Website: crate-barrel
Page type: newsletter-management
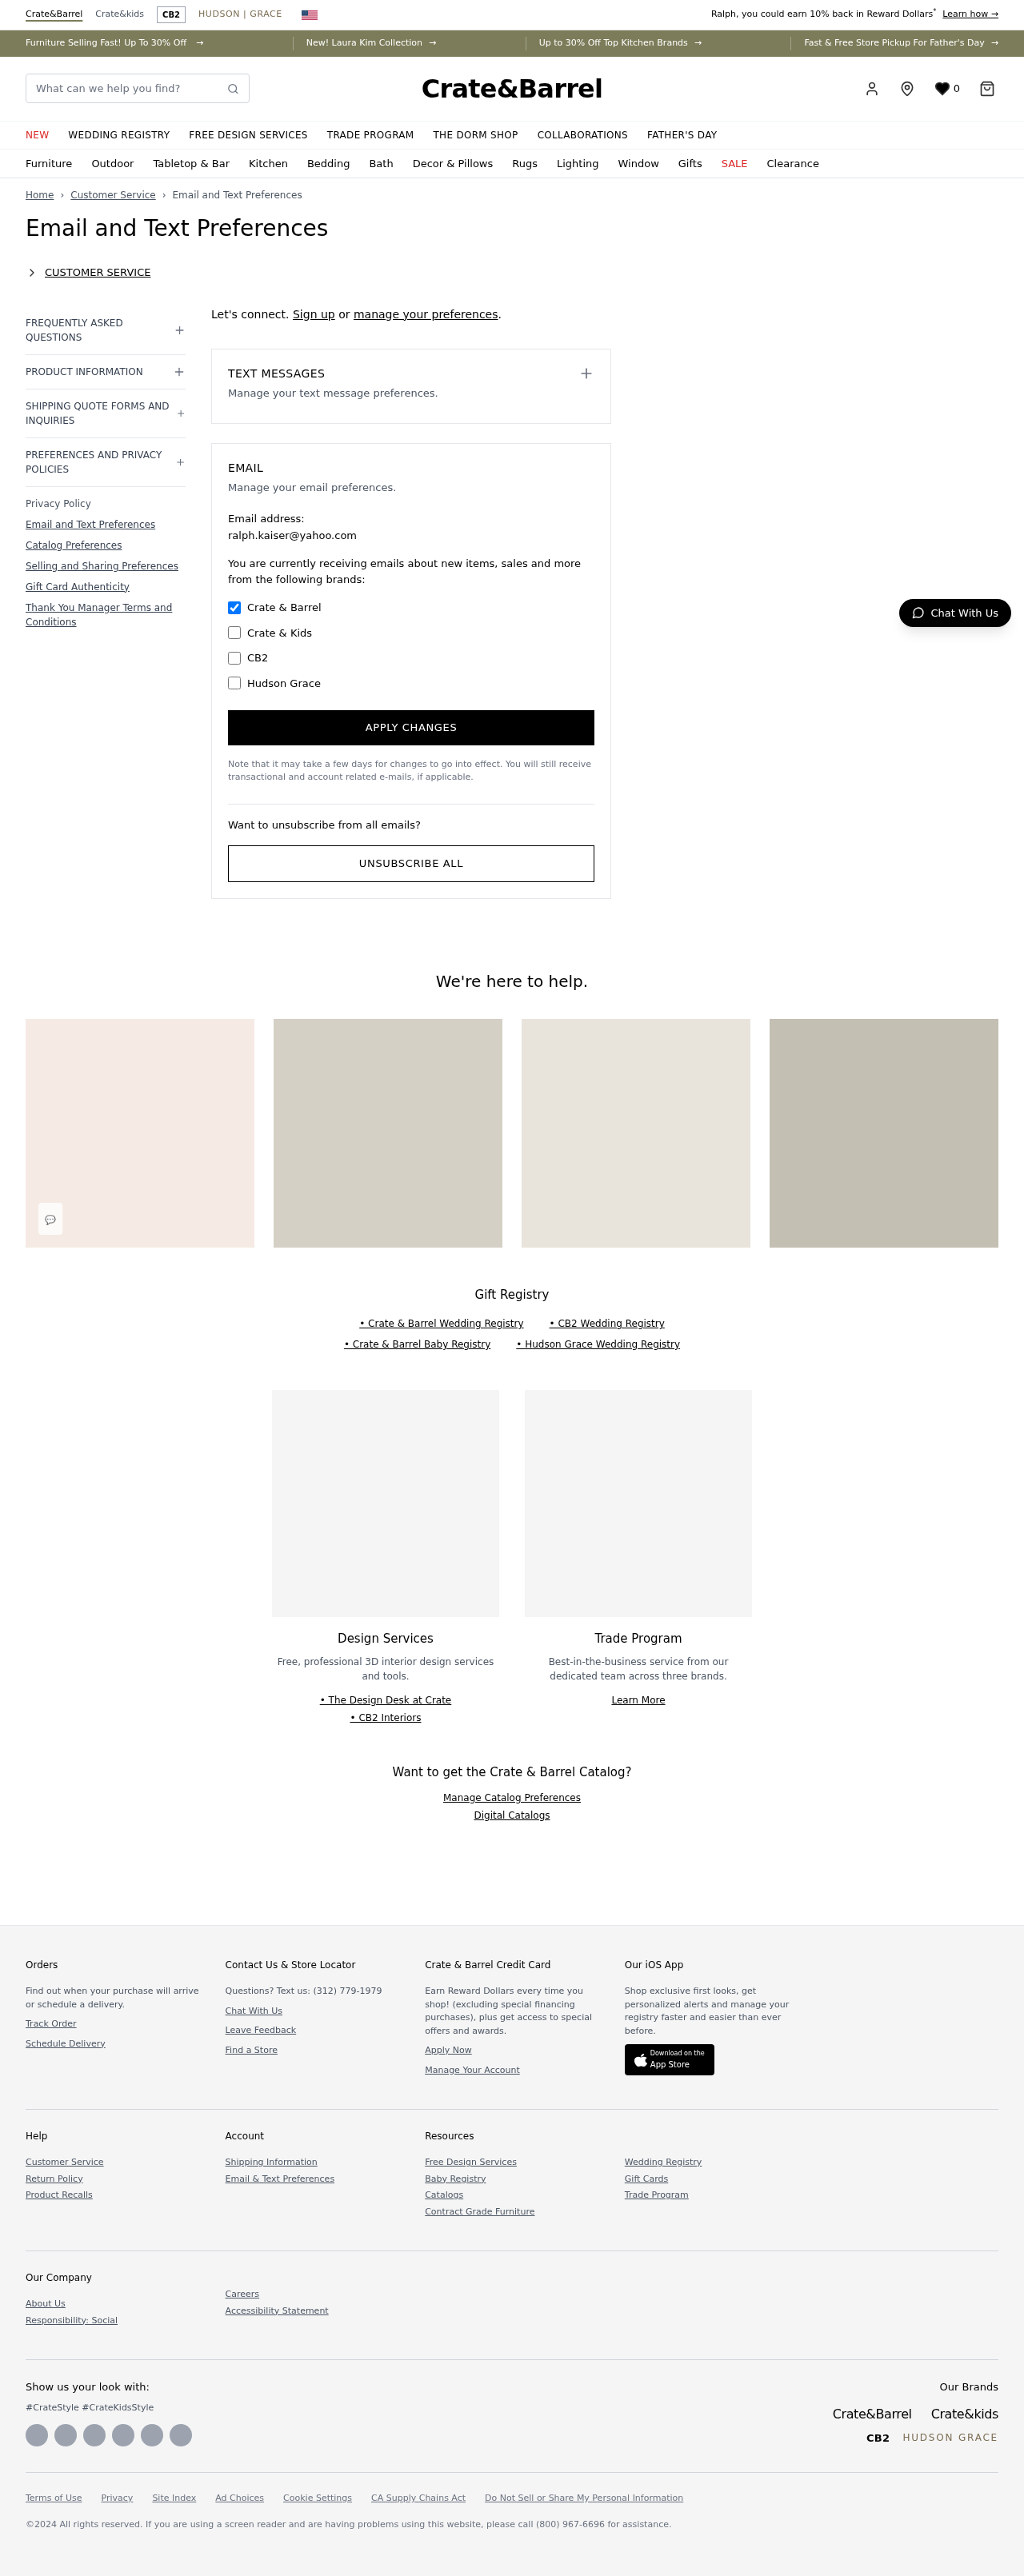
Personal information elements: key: PII_EMAIL
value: ralph.kaiser@yahoo.com
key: PII_FIRSTNAME
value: Ralph
Search elements: key: HEADER_SEARCH
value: What can we help you find?
Other elements: key: WISHLIST_COUNT
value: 0